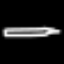
Label: pencil